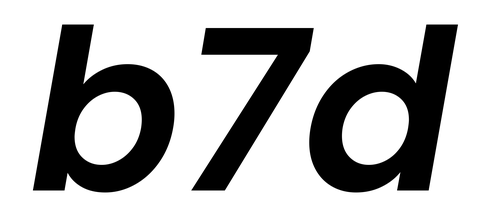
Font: Poppins-SemiBoldItalic